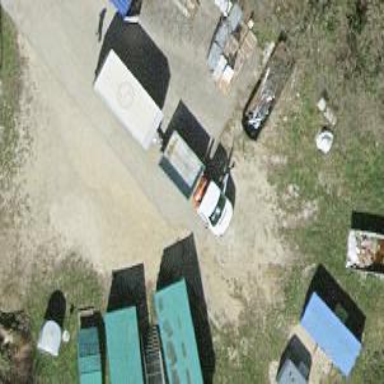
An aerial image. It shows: Recycling center.